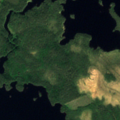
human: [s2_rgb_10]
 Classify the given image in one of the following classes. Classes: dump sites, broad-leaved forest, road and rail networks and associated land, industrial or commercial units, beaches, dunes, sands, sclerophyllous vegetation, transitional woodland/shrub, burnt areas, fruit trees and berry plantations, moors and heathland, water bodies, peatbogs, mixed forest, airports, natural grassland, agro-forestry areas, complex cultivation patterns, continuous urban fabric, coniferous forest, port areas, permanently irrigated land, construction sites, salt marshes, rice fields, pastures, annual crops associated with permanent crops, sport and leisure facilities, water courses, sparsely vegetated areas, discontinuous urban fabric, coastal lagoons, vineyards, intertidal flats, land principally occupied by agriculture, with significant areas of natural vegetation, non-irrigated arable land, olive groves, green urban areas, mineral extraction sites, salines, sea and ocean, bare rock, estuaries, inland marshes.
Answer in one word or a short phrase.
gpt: coniferous forest, transitional woodland/shrub, water bodies